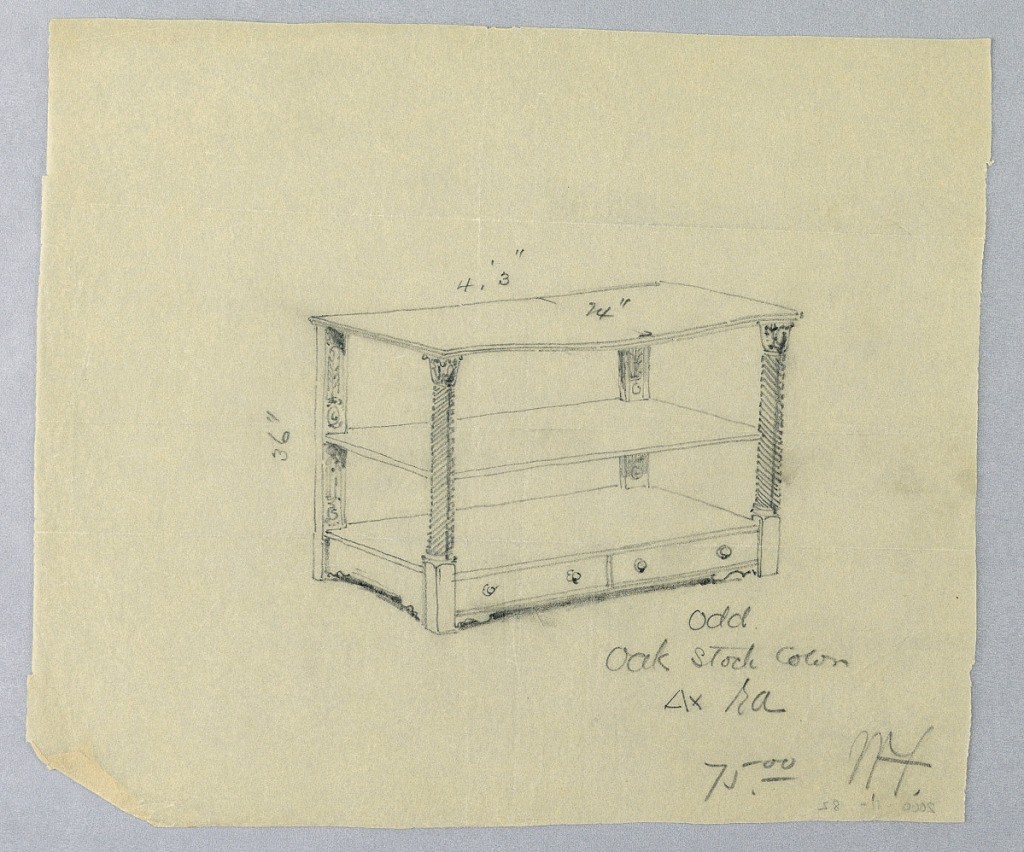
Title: Design for Serving Table with Two Upper Shelves
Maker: A.N. Davenport Co.
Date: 1900–05
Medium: Graphite on cream tracing paper
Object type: Drawing
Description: Oblong uppermost shelf has serpentine front and is raised on 2 columnar supports at front and 2 carved twisted straight supports at back; rectangular center shelf attaches mid-way above lower part and has 2 drawers front; piece slightly raised on 4 short rectangular feet.